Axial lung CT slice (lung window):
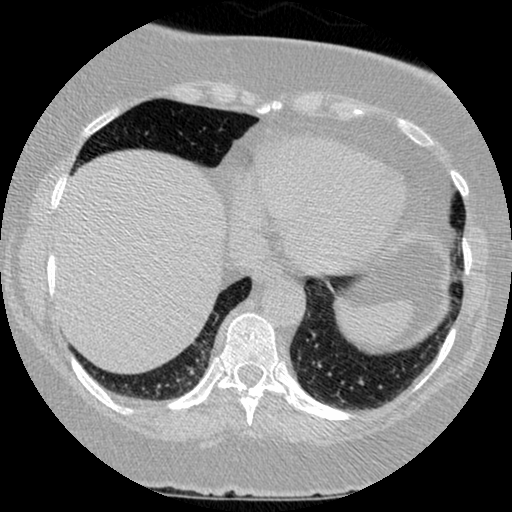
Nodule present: no